Question: How can i create a increment/decrement in HTML Page using jquery or Javascript....
and also i want to set maximum and minimum values....
How to i achieve this?
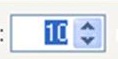
Answer: Have a look here. I have also used it.
<URL>